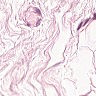
Metastatic tissue present: no